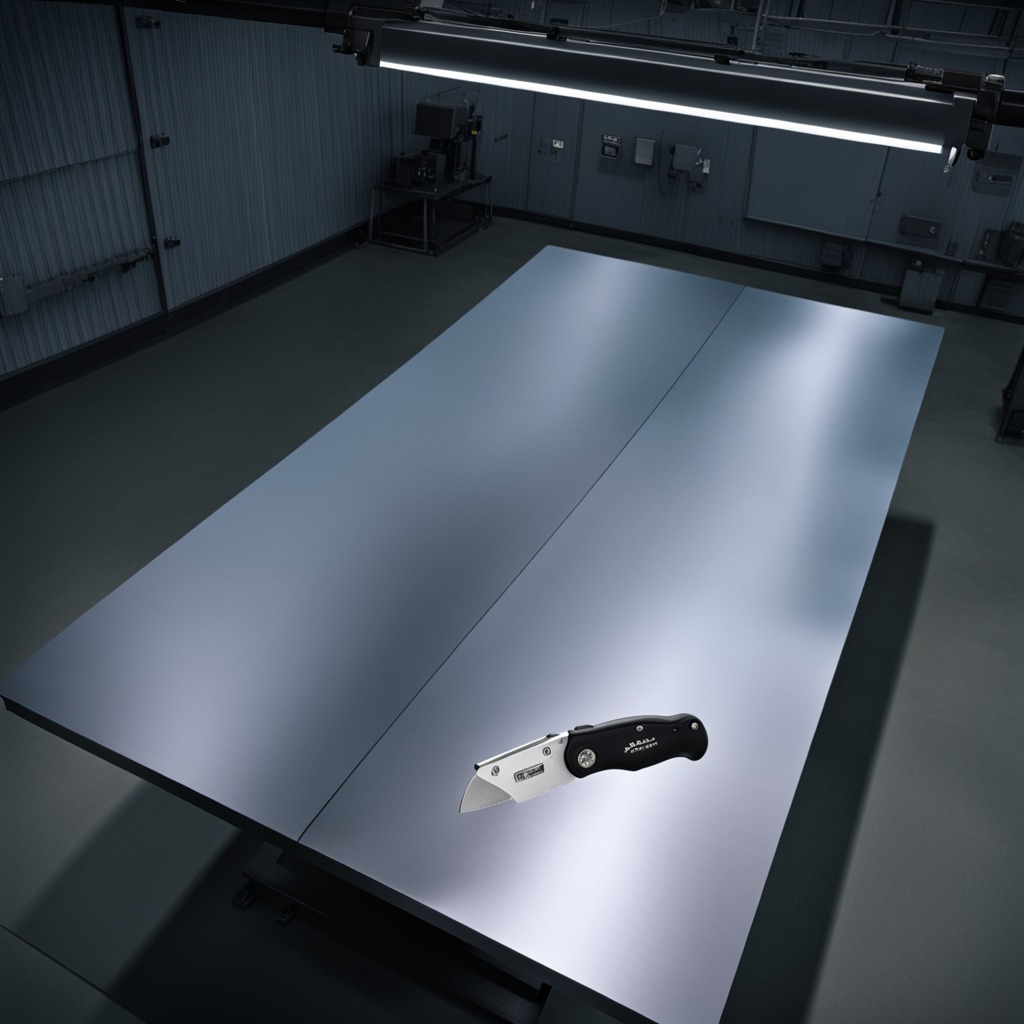
A utility knife is lying on the tabletop.